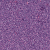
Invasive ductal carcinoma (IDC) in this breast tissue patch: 1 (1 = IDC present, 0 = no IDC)